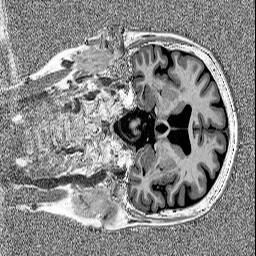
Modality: MP2RAGE
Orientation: coronal
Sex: female